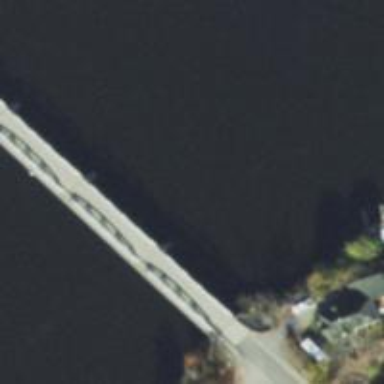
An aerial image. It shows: Tertiary road with bridge.